Question: This is a problem of Data visualization from "R for Data Science."
Problem 5. In our proportion bar chart, we need to set group = 1. Why? In other words what is the problem with these two graphs?
'''
ggplot(data = diamonds) +
geom_bar(mapping = aes(x = cut, y = ..prop..))
ggplot(data = diamonds) +
geom_bar(mapping = aes(x = cut, fill = color, y = ..prop..))
'''
As you see the codes and the results of them, there is a problem in y-axix because of not including group argument. I'm clear with that, so after changing the orginal codes into the below.
'''
ggplot(data = diamonds) +
geom_bar(mapping = aes(x = cut, y = ..prop.., group = 1))
ggplot(data = diamonds) +
geom_bar(mapping = aes(x = cut, fill = color, y = ..prop.., group = 1))
ggplot(data = diamonds) +
geom_bar(mapping = aes(x = cut, fill = color, y = ..prop.., group = color))
'''
I could deal with the first one, which is colored by black. But the Problem is the next one. I know that including "group = 1" will be just like the black bars so changed "group = 1" into "group = color". The y-axix is prop now, but it's not exactly what I want because the sum of whole proportions of all levels in cut variable(x-axis) have to be 1 (=100%) but it exceeded 1. I want to change the value of proportion (y-axis).
I would appreciate if you help me to solve this problem.

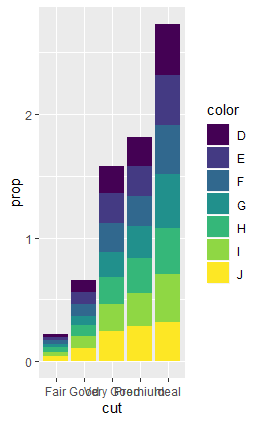
Answer: The '..prop..'calculates the percentage within group. It needs a grouping-variable otherwise each 'x' is its own group and 'prop' = 1 that is 100%, for every 'x'.
When you put 'group = 1' 'prop' is the percentage of x of all entries, since all entries belong to the same group. You found that out already.
In your last plot, when you group by 'color', the percentages are calculated within the colours. That means every color sums up to 1.
Is this what you try to achieve?
'''
ggplot(data = diamonds) +
geom_bar(mapping = aes(x = cut, fill = color, y = ..count../sum(..count..)), position = "fill")
'''
<URL>